Question: I'm working an a pet store app.
The app displays all the pet stores and when you click on a pet store you see their's pet.

I created a form which allows users to add a store without no problem .:D
Now the problem is here . When I create a form for pet's owners to add their pet to their store.
I get this error .
I'm trying to let users create their pets and add it into their store instead of using the admin page.
'''
Cannot assign "[<Store: John Pet Store>]": "Pet.owner" must be a "Store" instance.
Traceback Switch to copy-and-paste view
C:\djcode\mysite\petiews.py in fan
if form.is_valid():
'''
My models.py
'''
from django.db import models
class Store(models.Model):
name = models.CharField(max_length = 20)
number = models.BigIntegerField()
address =models.CharField(max_length = 20)
def __unicode__(self):
return self.name
class Pet(models.Model):
animal = models.CharField(max_length =20)
description = models.TextField()
owner = models.ForeignKey(Store)
image = models.FileField(upload_to="images/")
def __unicode__(self):
return self.animal
'''
My forms.py
'''
from django import forms
from pet.models import Store
from pet.models import Pet
class StoreForm(forms.ModelForm):
name = forms.CharField(max_length =20,widget =forms.Textarea)
number = forms.CharField(max_length =20,widget =forms.Textarea)
address = forms.CharField(max_length = 20,widget = forms.Textarea)
class Meta:
model = Store
fields = ('name','number','address')
class PetForm(forms.ModelForm):
animal =forms.CharField(max_length = 20,widget = forms.Textarea)
description =forms.CharField(max_length =20, widget = forms.Textarea)
owner = forms.ModelMultipleChoiceField(queryset=Store.objects.all())
image = forms.FileField()
class Meta:
model = Pet
fields = ('animal','description','owner','image')
'''
My views.py
'''
from pet.models import Store , Pet
from django.shortcuts import render_to_response ,get_object_or_404
from pet.forms import StoreForm
from django.template import RequestContext
from django.core.urlresolvers import reverse
from django.http import HttpResponseRedirect
from pet.forms import PetForm
def index(request):
store = Store.objects.all()
return render_to_response ('store.html',{'store':store})
def brazil(request , animal_id):
pets = Pet.objects.filter(owner_id=animal_id)
return render_to_response ('animal.html',{'pets':pets})
def create(request):
form = StoreForm(request.POST or None)
if form.is_valid():
store = form.save(commit=False)
store.save()
if 'dog' in request.POST:
dog = request.POST['next']
else:
dog = reverse('world:index')
return HttpResponseRedirect(dog)
return render_to_response(
'creates.html',
{'form':form},
context_instance = RequestContext(request)
)
def fan(request):
form = PetForm(request.POST or None)
if form.is_valid():
dad = form.save(commit=False)
dad.save()
if 'cat' in request.POST:
cat = request.POST['next']
else:
cat = reverse('world:index')
return HttpResponseRedirect(cat)
return render_to_response(
'fan.html',
{'form':form},
context_instance = RequestContext(request)
)
'''
My fan.html
'''
<form method="POST" "action">{% csrf_token %}
<ul>
{{ form.as_ul }}
</ul>
<input type = "submit" value= "Add Pets to Store" />
</form>
'''
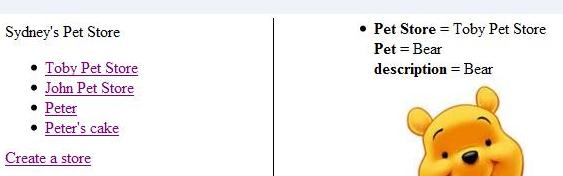
Answer: the issue is right here:
'''
Cannot assign "[<Store: John Pet Store>]": "Pet.owner" must be a "Store" instance.
'''
'[<Store: John Pet Store>]' isnt a 'Store', its an array containing 'Store' objects (in your case just one).
in your pet form you have this line for owner:
'''
owner = forms.ModelMultipleChoiceField(queryset=Store.objects.all())
'''
BUT you do not want owner to be a Multiple choice field, or else an array of owners are going to come back (whats going on right now).
you should change it to:
'''
owner = forms.ModelChoiceField(queryset=Store.objects.all())
'''
### EDIT from comment
'''
class PetForm(forms.ModelForm):
class Meta:
model = Pet
fields = ('animal','description','owner','image')'
'''